Question: I'm having a problem where my list for my dropdown menu appears in another location then expected to be at.

This is part of my code. I've tried multiple references, like YouTube, w3school, and etc.
(HTML / JS)
'''
.dropdownButton {
color: #fe4b4b;
text-decoration: none;
font-family: 'Titillium Web', sans-serif;
font-size: 165%;
background-color: transparent;
background-repeat: no-repeat;
border: none;
cursor: pointer;
overflow: hidden;
outline: none;
}
.dropdown {
align-items: center;
}
.list {
position: absolute;
align-items: center;
text-align: center;
transform: scaleY(0);
transform-origin: top;
transition: 0.3s;
height: auto;
width: 150px;
border-radius: 5px;
background-color: #3a4172;
cursor: pointer;
overflow: hidden;
box-shadow: 2px 0px 10px 5px rgba(0, 0, 0, 0.7);
list-style: none;
}
.newlist {
transform: scaleY(1);
}
.links {
color: #ffffff;
text-decoration: none;
font-family: 'Titillium Web', sans-serif;
font-size: 130%;
background-repeat: no-repeat;
background-color: transparent;
border: none;
border-radius: 5px;
width: 100%;
}
.links:hover {
color: #fefb4b;
border-left: 5px solid #fefb4b;
cursor: pointer;
transform: scale(1.025);
}
'''
'''
<header>
<ul>
<li id="regular"><a href="#">EARN</a></li>
<li id="regular"><a href="#">PROMOCODES</a></li>
<li id="regular"><a href="#">WITHDRAW</a></li>
<li class="dropdown">
<button class="dropdownButton" href="#">MORE V</button>
<ul class="list">
<a href="#"><button class="links">REFFERALS</button></a>
<a href="#"><button class="links">DAILY</button></a>
</ul>
</li>
<li id="login"><a href="#">SIGN UP</a></li>
</ul>
<script>
//Dropdown
let click = document.querySelector('.dropdownButton');
let list = document.querySelector('.list');
click.addEventListener("click", () => {
list.classList.toggle('newlist');
});
//Dropdown End
</script>
</header>
'''
I don't know how to fix it cause I'm a beginner, any help on fixing it / guidance would be nice! Thanks.
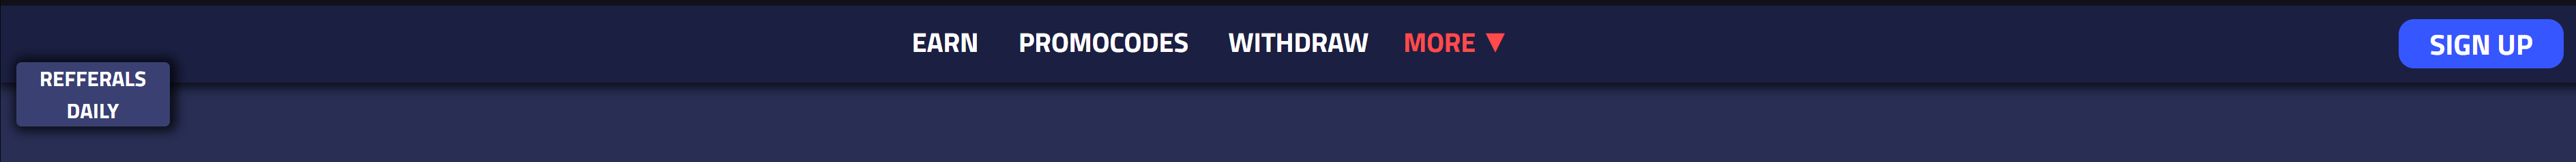
Answer: We're going to need more CSS and possibly HTML to see exactly why your code is behaving unexpectedly.
Definitely mimicking the first comment on here though: IDs should be unique to each element. If you want those elements to have the same styling, use a class:
'''
<li class="regular">
'''
This will apply the same styling to different elements.
However, when an element appears in the top left like that, in my experience, I am using the CSS 'display', 'float', or 'position' properties incorrectly. If you haven't already, look into how the float and display properties function (as well as relative vs absolute positioning).
Check out <URL>, where I have it working by adding:
'''
li {
float: left;
}
'''
This allows your list items to exist on the same line properly. My guess is that you are using
'''
li {
display: inline; /* incorrect usage */
}
'''
to get them on the same horizontal axis. This is fine for regular text elements, but will cause "unexpected" behavior with positioning of child elements. For a more detailed explanation, please see this StackOverflow post:
<URL>.